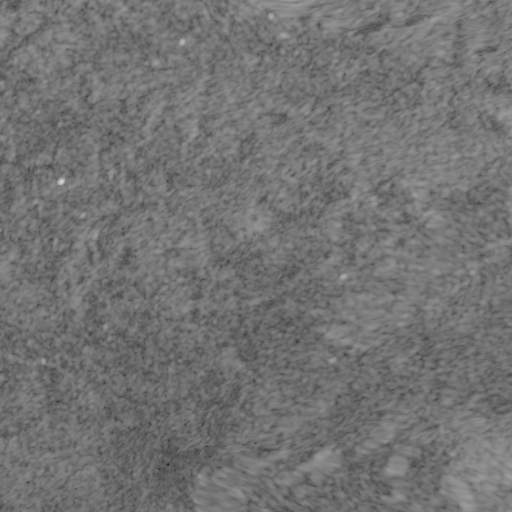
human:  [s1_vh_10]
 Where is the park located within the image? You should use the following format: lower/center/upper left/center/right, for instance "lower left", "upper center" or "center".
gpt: The park is located in the center left of the image.
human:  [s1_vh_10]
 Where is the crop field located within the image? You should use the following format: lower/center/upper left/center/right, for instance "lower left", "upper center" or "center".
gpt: There is no crop field in the image.

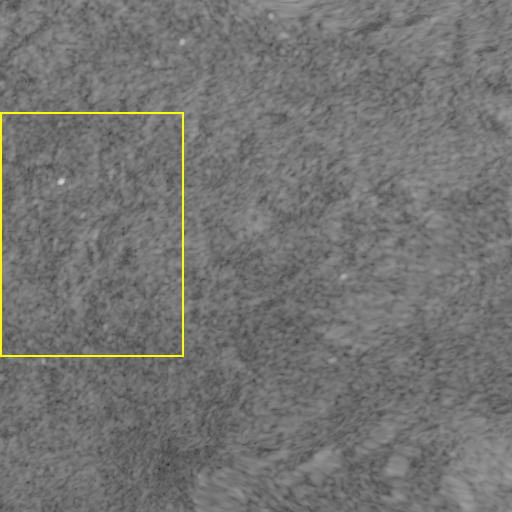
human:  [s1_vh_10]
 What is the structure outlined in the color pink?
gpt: There is no pink outline.
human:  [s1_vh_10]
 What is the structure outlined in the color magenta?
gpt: There is no structure outlined in magenta.